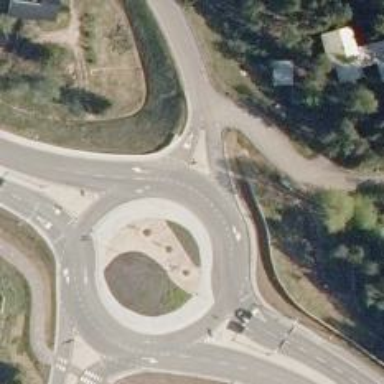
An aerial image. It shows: Secondary road with asphalt surface leading to roundabout.